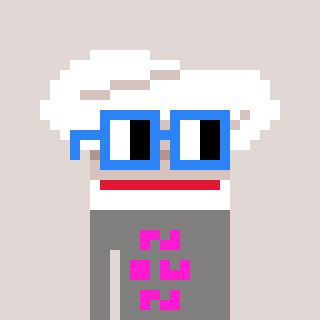
a pixel art character with square blue glasses, a chef hat-shaped head and a bluegrey-colored body on a warm background